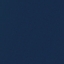
Land use / land cover: SeaLake